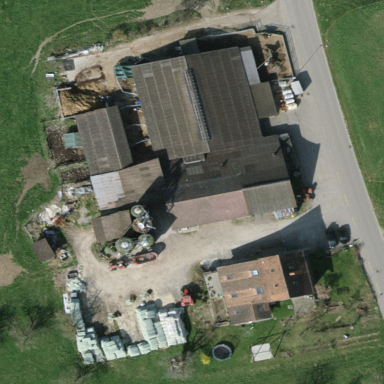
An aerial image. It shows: Farmyard area.